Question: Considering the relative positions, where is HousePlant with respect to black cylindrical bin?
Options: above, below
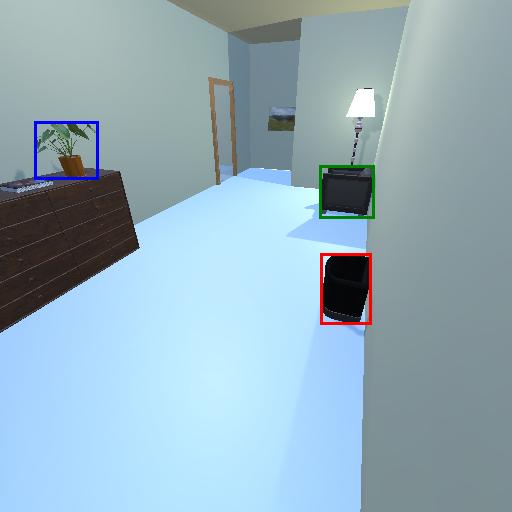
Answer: above